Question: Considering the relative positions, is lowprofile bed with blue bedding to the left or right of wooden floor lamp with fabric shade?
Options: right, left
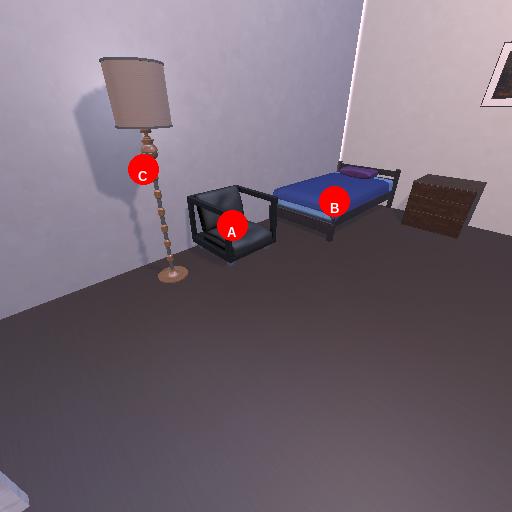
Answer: right